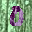
Label: 0